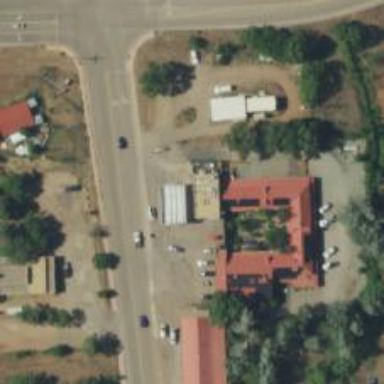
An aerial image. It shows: Convenience shop.